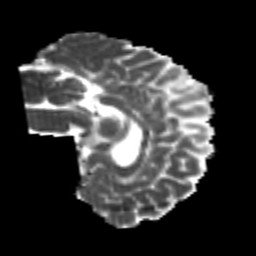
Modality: MD
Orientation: sagittal
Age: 25
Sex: female
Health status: healthy
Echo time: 0.074 s